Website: macys
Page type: delivery-shipping
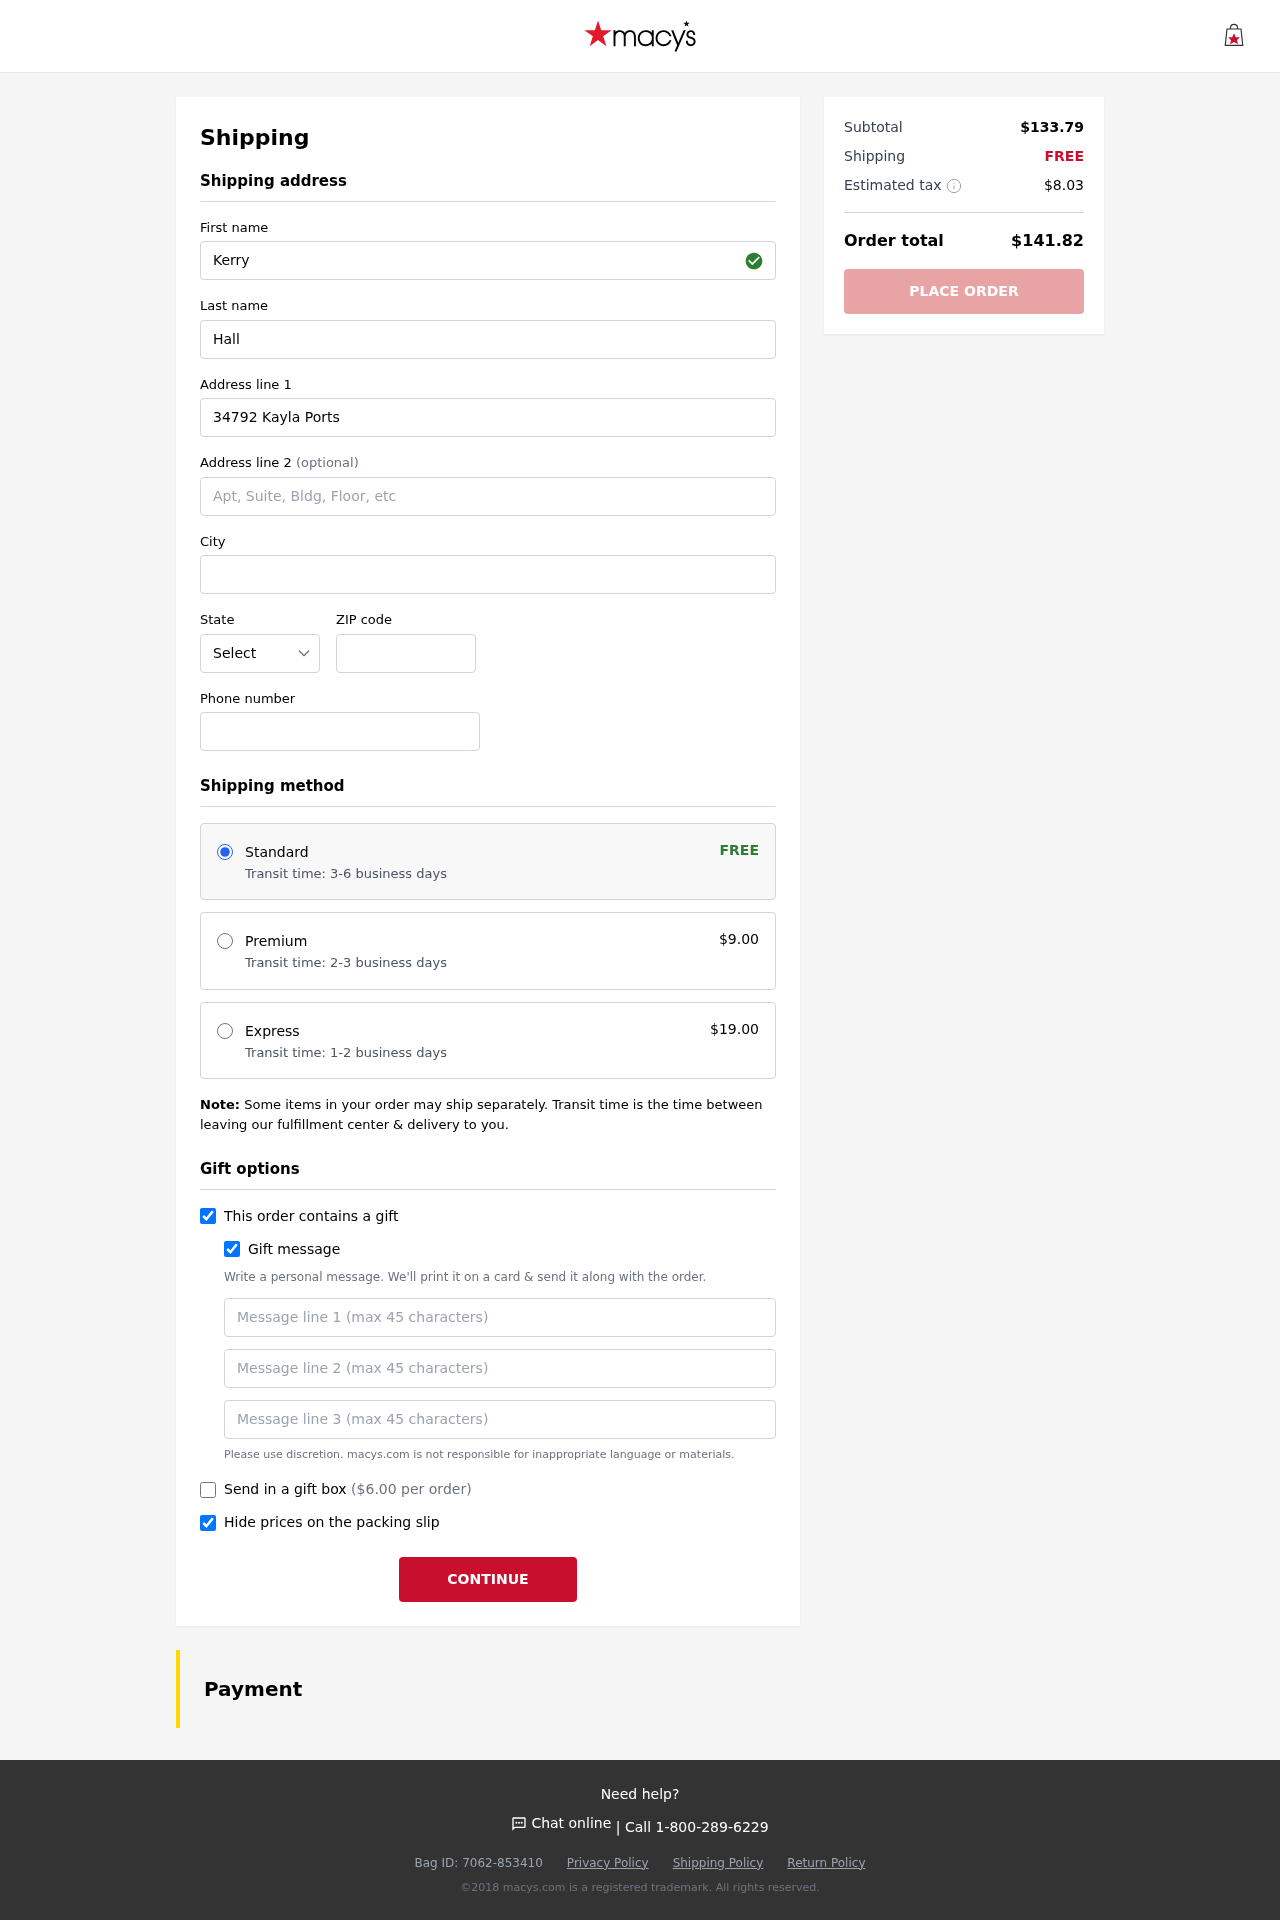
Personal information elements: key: PII_STATE_ABBR
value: TX
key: PII_FIRSTNAME
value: Kerry
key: PII_LASTNAME
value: Hall
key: PII_STREET
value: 34792 Kayla Ports
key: PII_CITY
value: East Janicehaven
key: PII_POSTCODE
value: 65101
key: PII_PHONE
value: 9674630728
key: PII_GIFT_MESSAGE
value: Hey David! I remember you mentioning how much you loved that western style, so I found these perfect boots for you. I hope they add a little extra kick to your adventures! Enjoy!  Kerry
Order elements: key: ORDER_SHIPPING_STANDARD
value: Transit time: 3-6 business days
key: ORDER_SHIPPING_COST
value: FREE
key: ORDER_SHIPPING_PREMIUM
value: Transit time: 2-3 business days
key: ORDER_SHIPPING_PREMIUM_PRICE
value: $9.00
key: ORDER_SHIPPING_EXPRESS
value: Transit time: 1-2 business days
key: ORDER_SHIPPING_EXPRESS_PRICE
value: $19.00
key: ORDER_GIFT_BOX_PRICE
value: ($6.00 per order)
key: ORDER_SUBTOTAL
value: $133.79
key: ORDER_SHIPPING_COST2
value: FREE
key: ORDER_TAX
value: $8.03
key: ORDER_TOTAL
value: $141.82